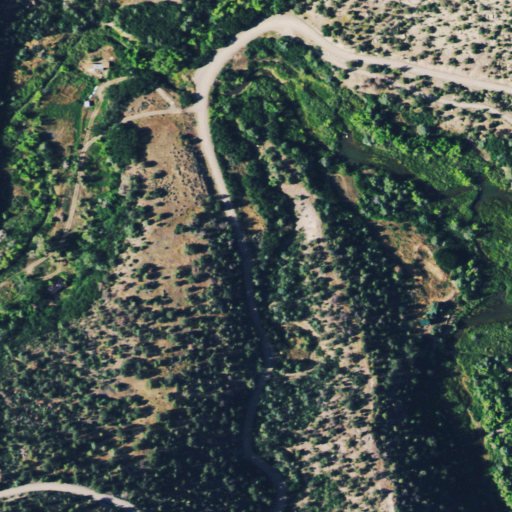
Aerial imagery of valley in Colorado named McKee Draw containing evergreen forest, woody wetlands, deciduous forest, low intensity development, open development, herbaceous wetlands, medium intensity development, and open water